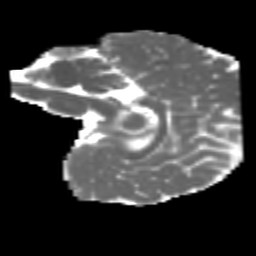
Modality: MD
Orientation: sagittal
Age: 6
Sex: male
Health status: healthy